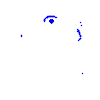
Particle: electron